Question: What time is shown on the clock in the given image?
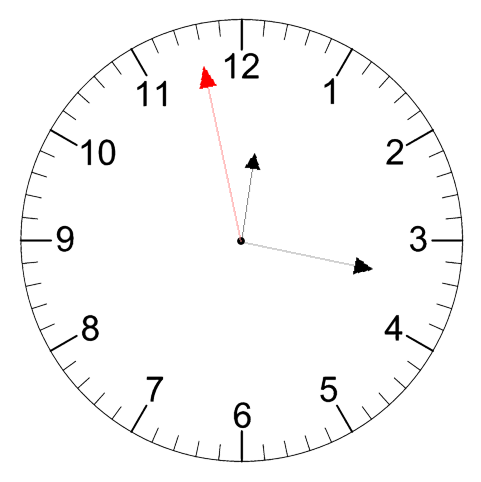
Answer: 12:16:58